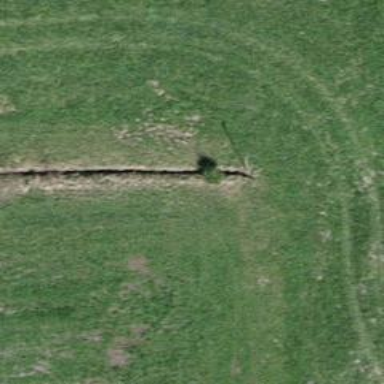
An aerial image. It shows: Shrub in its natural environment.